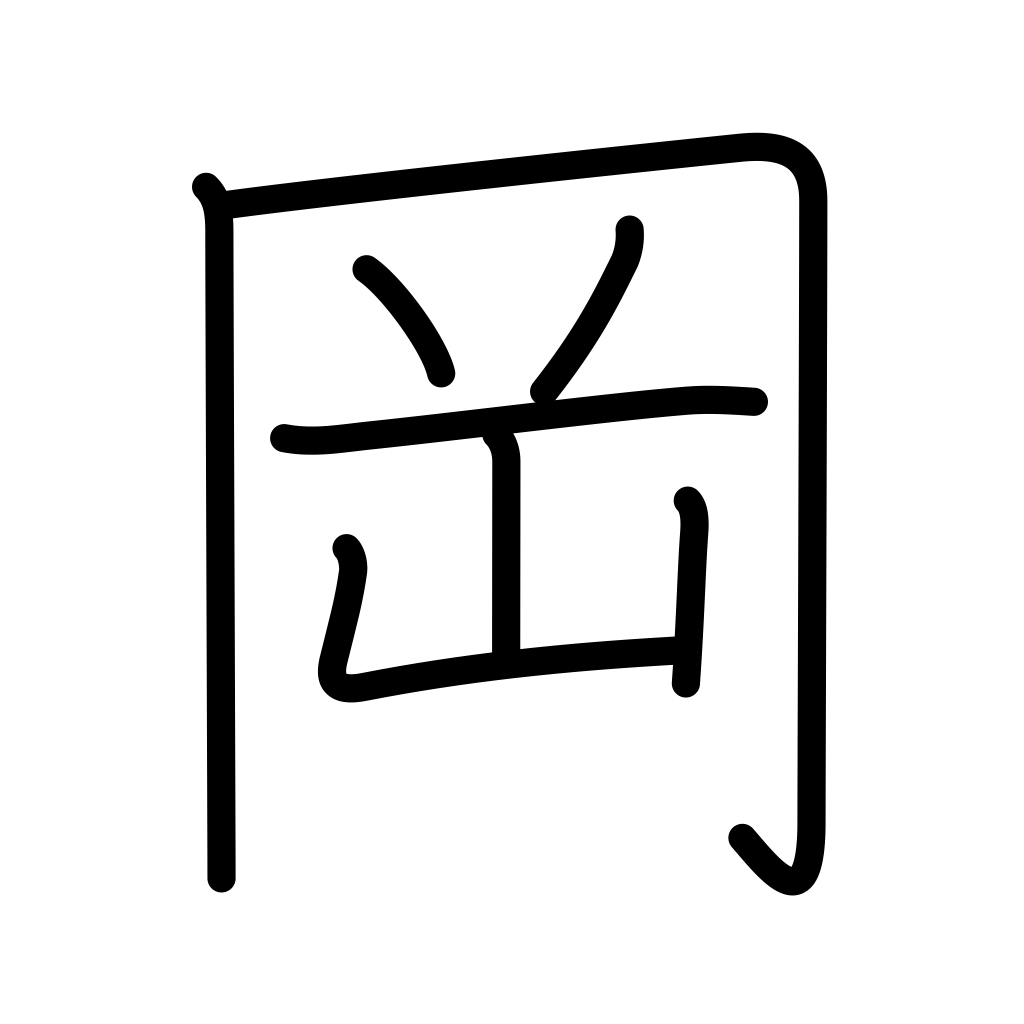
Meaning: mount, hill, knoll